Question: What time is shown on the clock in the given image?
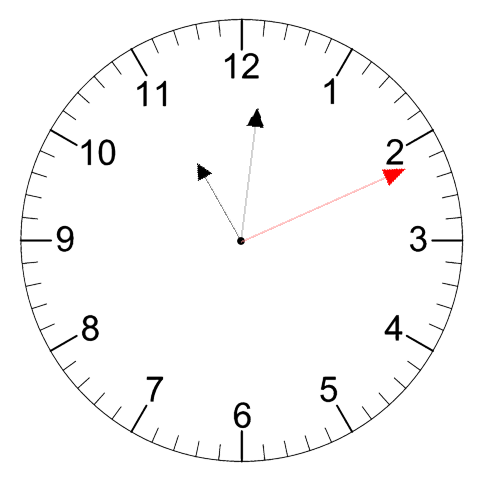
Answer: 11:01:11